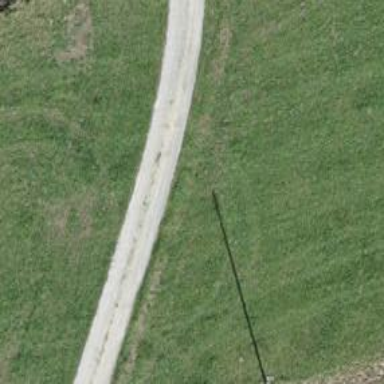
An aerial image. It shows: Concrete driveway designated as service road.